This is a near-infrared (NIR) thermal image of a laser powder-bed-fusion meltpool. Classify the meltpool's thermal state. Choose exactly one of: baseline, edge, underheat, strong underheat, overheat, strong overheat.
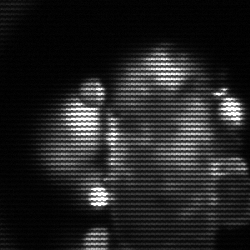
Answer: strong underheat